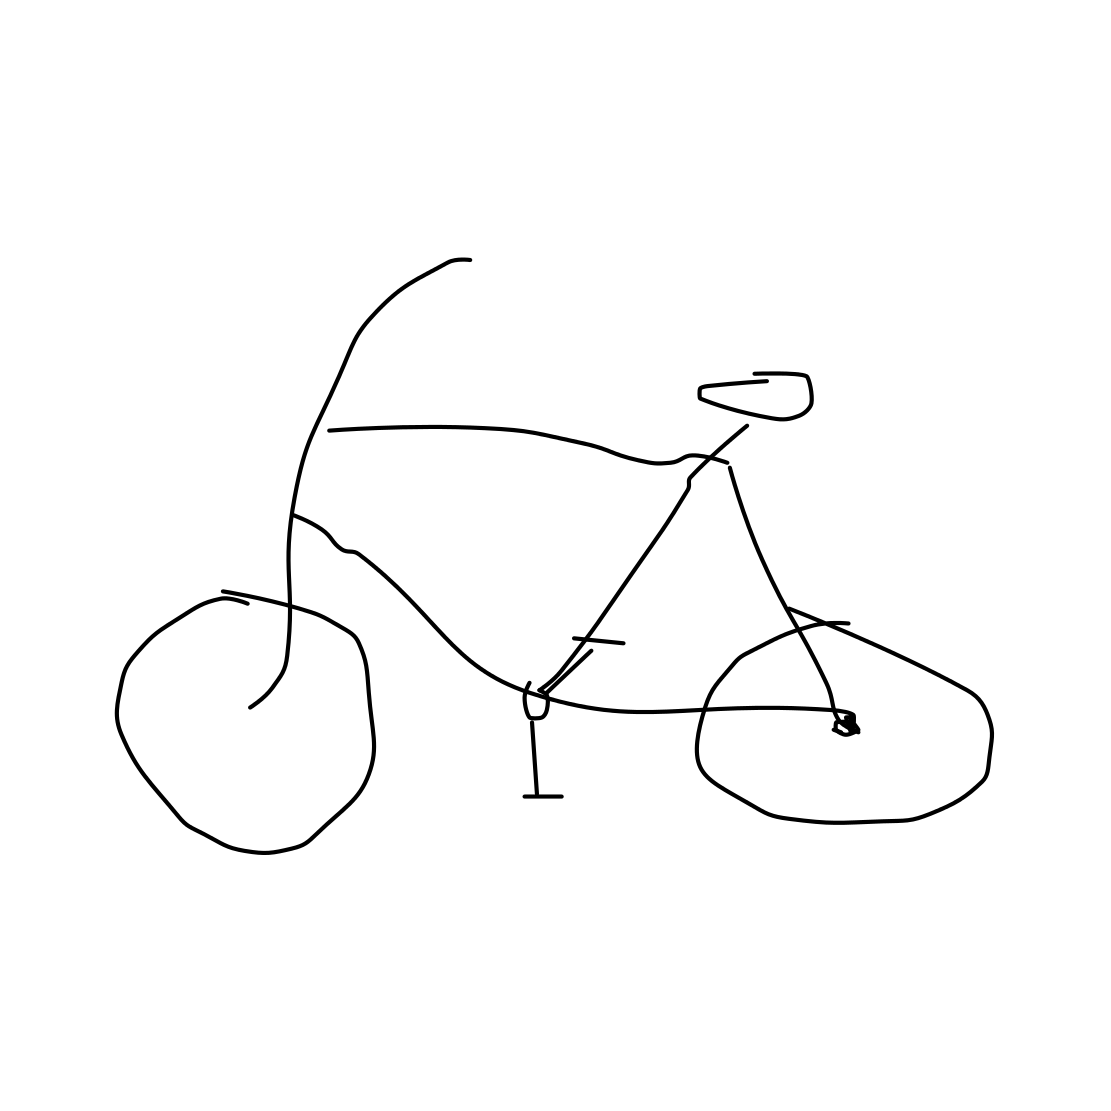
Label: bicycle